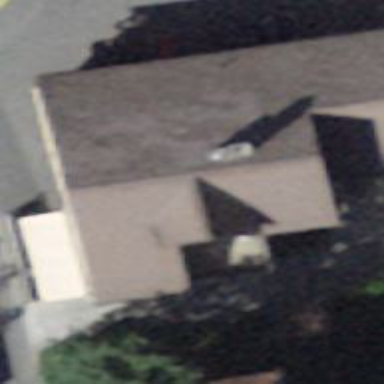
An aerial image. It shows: Cafe.